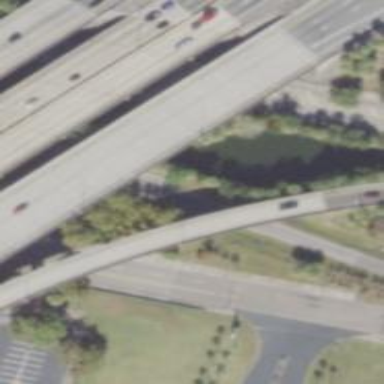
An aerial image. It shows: Bridge over motorway_link.